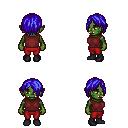
a pixel art fantasy rpg character, female body template, orc, green skin, maroon sleeveless shirt, red pants, blue bangs hairstyle, black shoes, four views (front, back, left, right), 2x2 character sprite sheet, small pixel art, hard edges, no anti-aliasing